Interaction volume radius: 5 \u00c5
Interaction volume height: 25 \u00c5
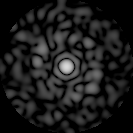
Disorder parameter: 0.8133